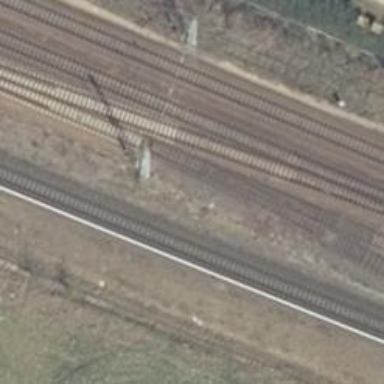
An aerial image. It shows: Railway siding for service.